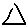
Label: triangle